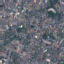
Land use / land cover class: Residential